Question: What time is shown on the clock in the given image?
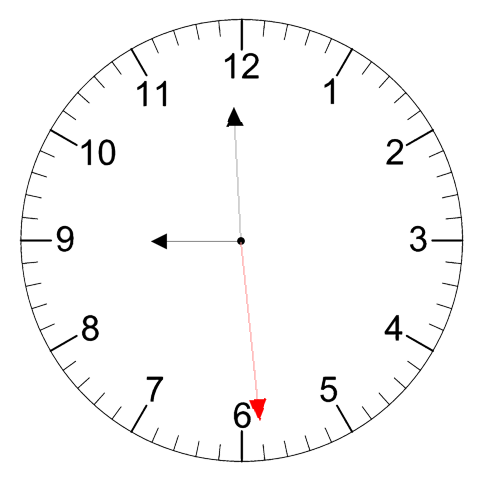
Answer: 08:59:29